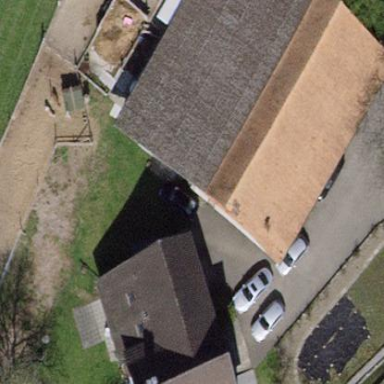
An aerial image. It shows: Stable.